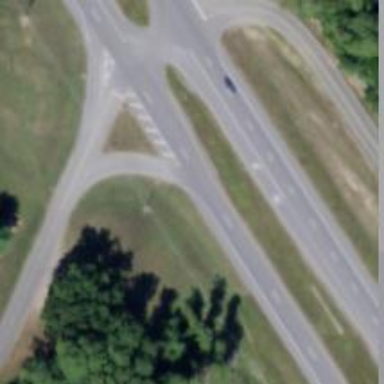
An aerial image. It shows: Asphalt trunk link road.